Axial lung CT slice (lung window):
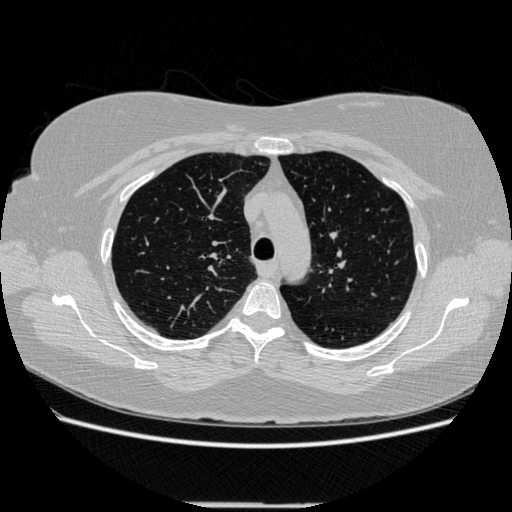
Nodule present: no